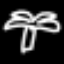
Label: palm tree